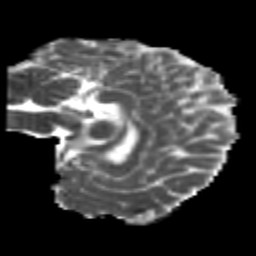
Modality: MD
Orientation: sagittal
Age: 21
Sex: female
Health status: healthy
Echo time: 0.074 s